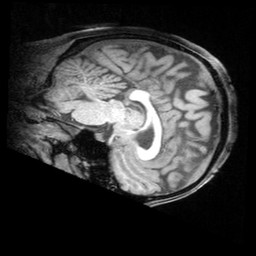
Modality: T1w
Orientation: sagittal
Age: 26
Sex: male
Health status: healthy